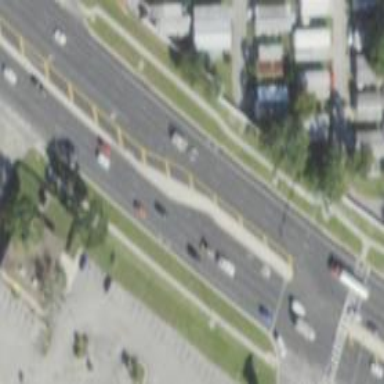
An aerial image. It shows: Asphalt road designated as trunk highway.